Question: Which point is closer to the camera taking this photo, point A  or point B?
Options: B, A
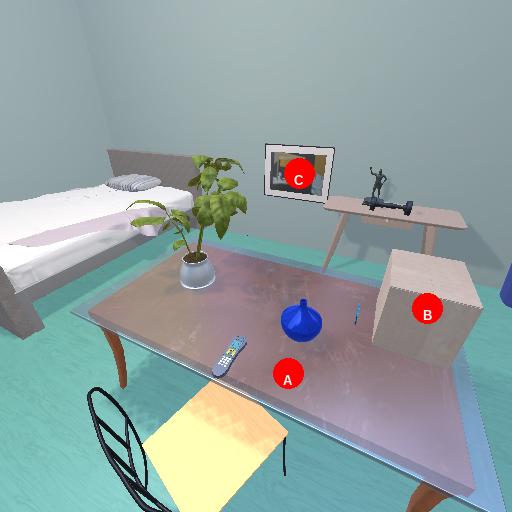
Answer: B